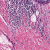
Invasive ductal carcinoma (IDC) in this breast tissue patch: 0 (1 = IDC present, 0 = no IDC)